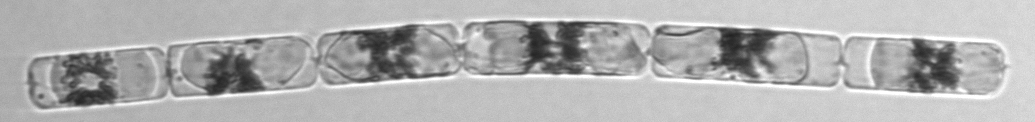
Label: Dactyliosolen_fragilissimus